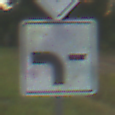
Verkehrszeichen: VerlaufVorfahrtsstrasse6
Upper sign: Vorfahrtsstrasse
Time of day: SunriseSunset
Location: Outdoor (RoadRail)
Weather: PartlyCloudy
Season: NotSpecified
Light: Natural